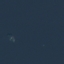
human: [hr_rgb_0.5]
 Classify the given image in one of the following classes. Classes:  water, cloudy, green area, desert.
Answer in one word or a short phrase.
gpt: water